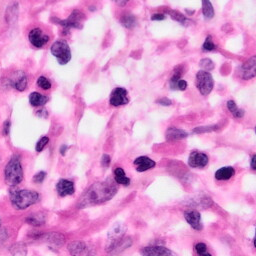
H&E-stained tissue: Pancreatic